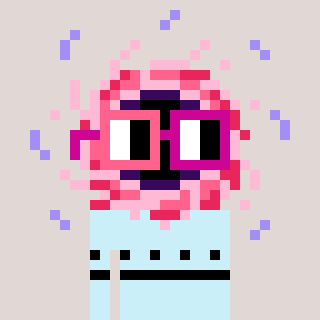
a pixel art character with square pink and red glasses, a blackhole-shaped head and a cold-colored body on a warm background